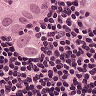
Metastatic tissue present: yes